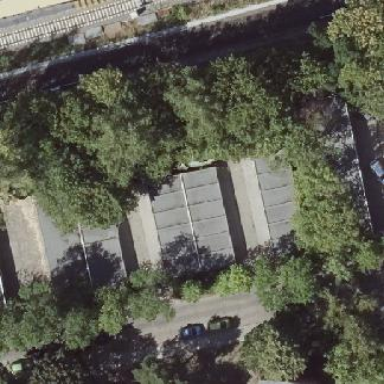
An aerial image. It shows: Group of garages.